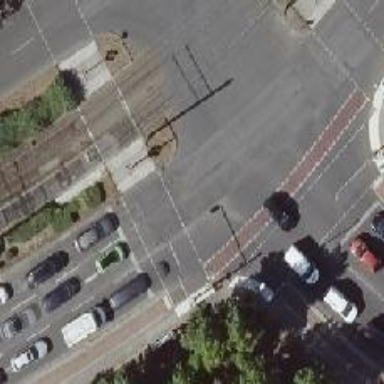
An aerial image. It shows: Footway located on traffic island.